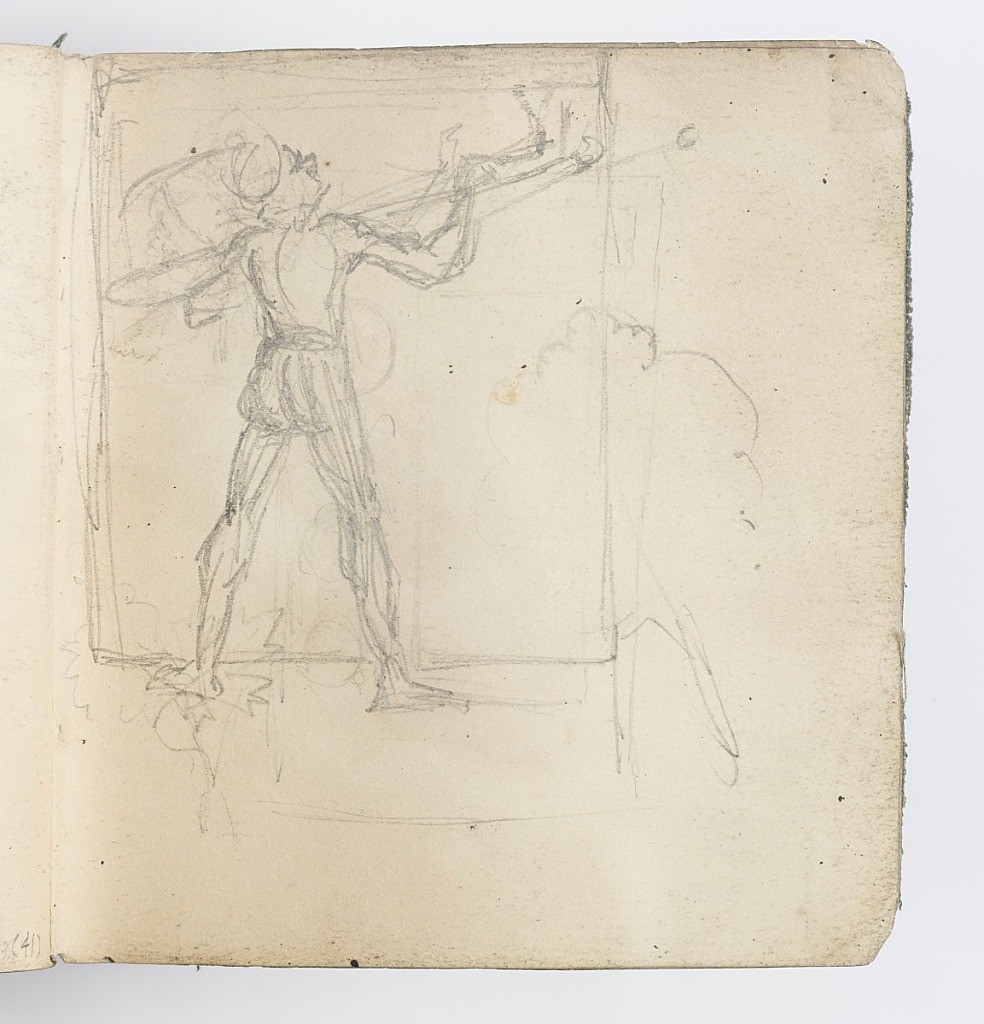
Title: Sketchbook Page: Sketch of Figure in Hose
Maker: Kenyon Cox, American, 1856–1919
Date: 1874
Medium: Graphite on paper
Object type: Sketchbook folio
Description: Recto: Sketch of figure in hose and cap holding a long pipe or staff.
Verso: List of colors, upper left; sketch of duck, upper right; sketch of rabbit with head shaded out, lower right; sketch of gothic window, lower left.